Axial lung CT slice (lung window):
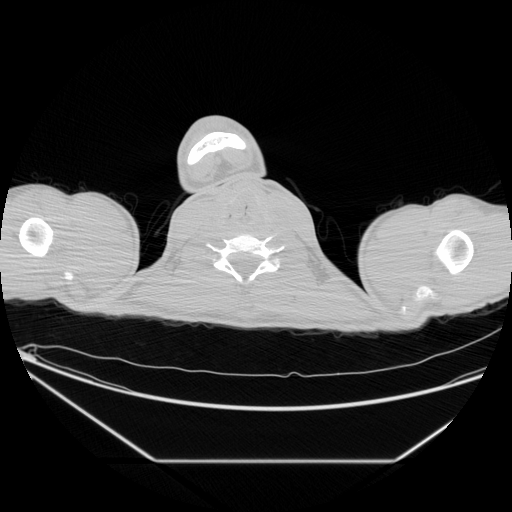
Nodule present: no